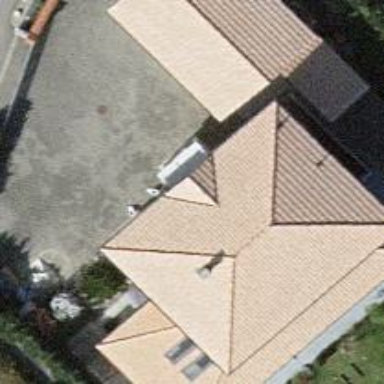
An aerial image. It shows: Detached building with hipped roof.